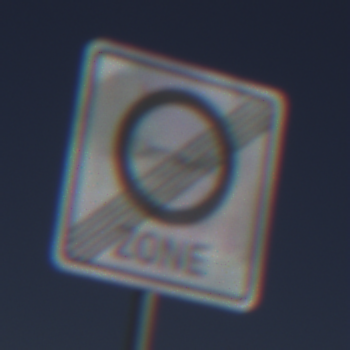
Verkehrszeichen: EndeUmweltzone
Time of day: MorningAfternoon
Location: Outdoor (Nature)
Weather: Clear
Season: NotSpecified
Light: Natural